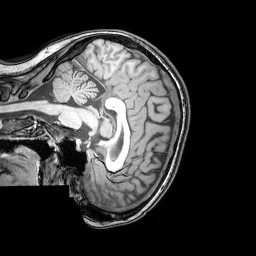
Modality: T1w
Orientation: sagittal
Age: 23
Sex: female
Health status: healthy
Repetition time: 0.081 s
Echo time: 0.037 s